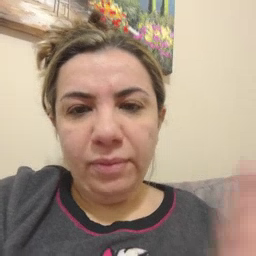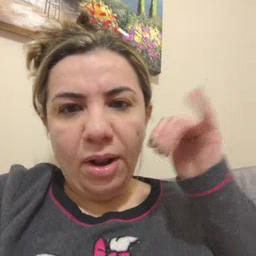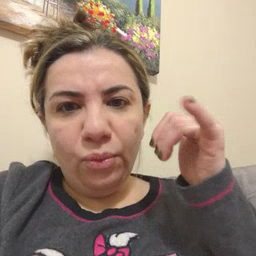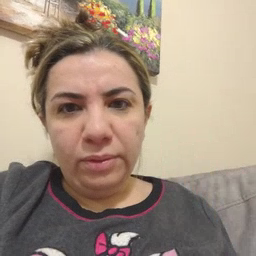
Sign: yellow